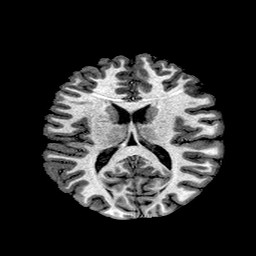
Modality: T1w
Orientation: coronal
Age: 24
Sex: female
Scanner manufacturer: ge
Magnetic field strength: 3 T
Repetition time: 7.66 s
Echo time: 0.003476 s